Question: I have been trying to get one of these two loaders installed all evening without success. I have narrowed it down to creating a config file. I have put a .config file in a .ebextensions folder located in my root directory of my project, I'm not sure if it needs to be at the same level as my project. But in any case every time 403 error with the following message:
"You don't have permission to access / on this server." If I remove the script the message goes away. I will also include a screenshot of where I can get to with out the .config file included and the reason why I need one of the loaders installed. Thanks in advance here is what my .config file looks like:
'''
# Install ioncube
mkdir ion
cd ion
wget http://downloads3.ioncube.com/loader_downloads/ioncube_loaders_lin_x86.tar.gz
tar xzvf ioncube_loaders_lin_x86.tar.gz
mv ioncube/ioncube_loader_lin_5.4.so /usr/lib/php/modules/ioncube_loader.so
touch /etc/php.d/ioncube.ini
echo "zend_extension=/usr/lib/php/modules/ioncube_loader.so" >> /etc/php.d/ioncube.ini
cd ..
rm -rf ion/
'''
Which I got from here: <URL>

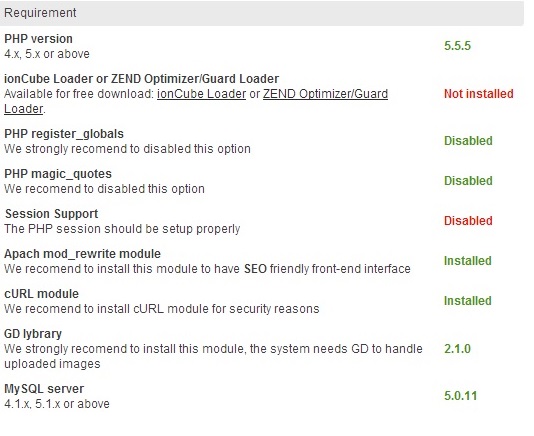
Answer: This installation for IonCube worked just now for EC2 (hope it works as well for elastic beanstalk):
PHP version installed is 5.5 - please change the 5.5 to your installed version if you have a different one ("php -v" gives you the currently installed one):
'''
# Download current version of IonCube loader
wget http://downloads2.ioncube.com/loader_downloads/ioncube_loaders_lin_x86-64.tar.gz
# Unzip to /usr/local
sudo tar -xzf ioncube_loaders_lin_x86-64.tar.gz -C /usr/local
# Add installed module to PHP config
echo 'zend_extension=/usr/local/ioncube/ioncube_loader_lin_5.5.so' | sudo tee /etc/php-5.5.d/ioncubeloader.ini
# Restart Apache (if necessary)
sudo service httpd restart
'''
If your run "php -v" now, it should show you IonCube installed:
'''
PHP 5.5.12 (cli) (built: May 20 2014 22:27:36)
Copyright (c) <PHONE> The PHP Group
Zend Engine v2.5.0, Copyright (c) <PHONE> Zend Technologies
with the ionCube PHP Loader v4.6.1, Copyright (c) 2002-2014, by ionCube Ltd., and
with Zend OPcache v7.0.4-dev, Copyright (c) <PHONE>, by Zend Technologies
'''